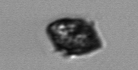
Label: Kryptoperidinium_triquetrum